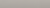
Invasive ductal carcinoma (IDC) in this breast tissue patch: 0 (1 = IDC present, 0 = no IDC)